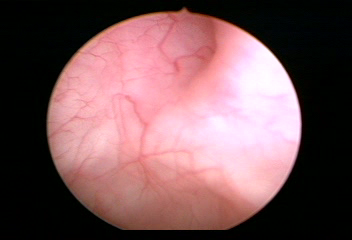
Modality: WLC
Class: Normal mucosa
Bladder cancer association: No